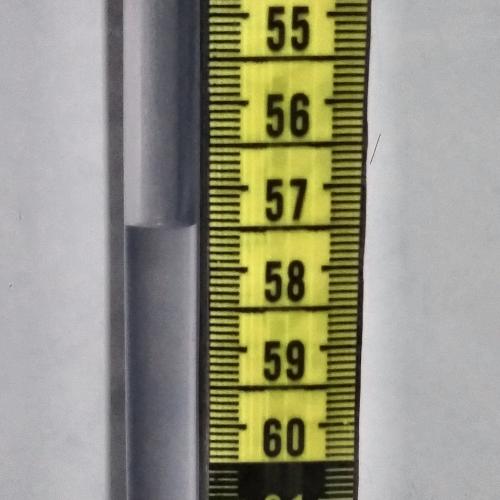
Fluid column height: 57.5 cm